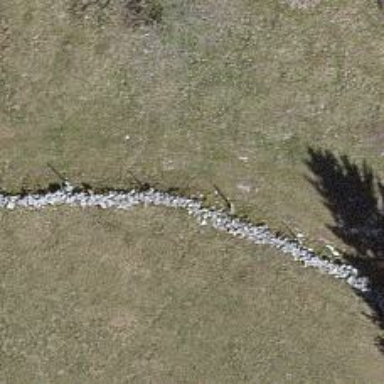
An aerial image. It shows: Wall made of dry stone.